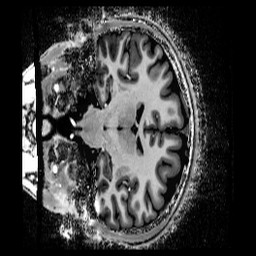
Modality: T1w
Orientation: coronal
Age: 20
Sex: female
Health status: healthy
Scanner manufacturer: siemens
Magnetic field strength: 9.4 T
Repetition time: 9 s
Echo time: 0.0023 s